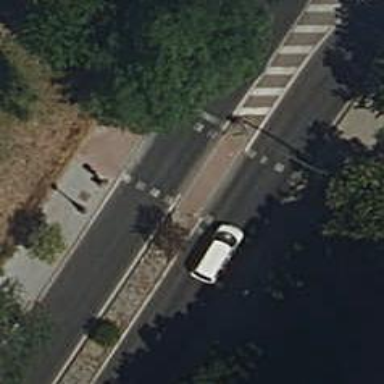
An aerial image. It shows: Road with traffic signals at the crossing.